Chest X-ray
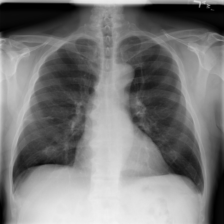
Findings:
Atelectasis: positive
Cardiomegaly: negative
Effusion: negative
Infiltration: negative
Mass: negative
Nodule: negative
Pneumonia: negative
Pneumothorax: negative
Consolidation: negative
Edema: negative
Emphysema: negative
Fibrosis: negative
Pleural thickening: negative
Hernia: negative